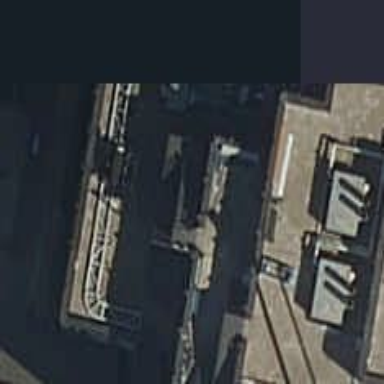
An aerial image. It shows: Building part with flat roof.